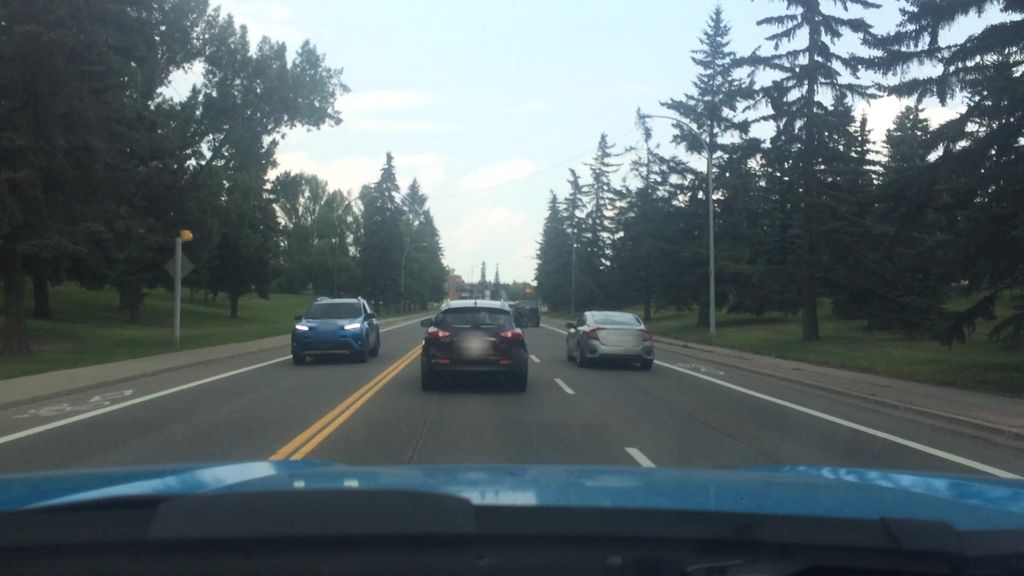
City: calgary